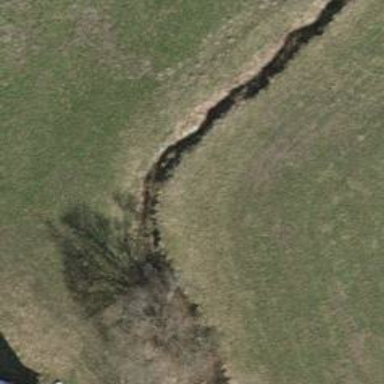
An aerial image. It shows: Drain that serves as waterway.